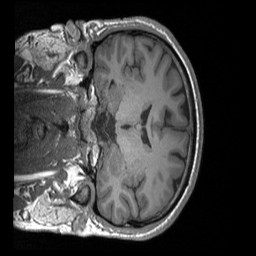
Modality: T1w
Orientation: coronal
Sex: male
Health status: ill
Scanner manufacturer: siemens
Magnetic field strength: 3 T
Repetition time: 1.66 s
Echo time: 0.00254 s